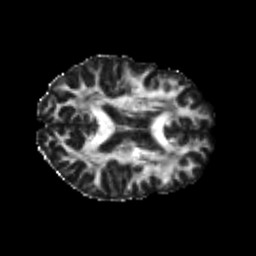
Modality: FA
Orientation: axial
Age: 21
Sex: male
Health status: healthy
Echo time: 0.074 s